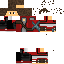
A male human skin with dark skin, wearing brown long hair dressed in a red hoodie and black pants, featuring a closed mouth.